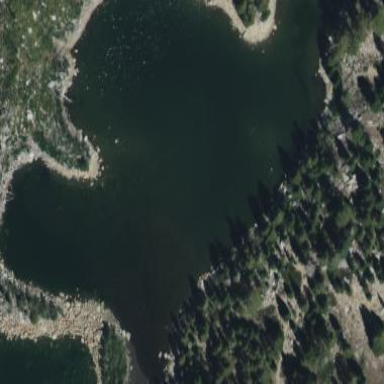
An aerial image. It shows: Serene lake.